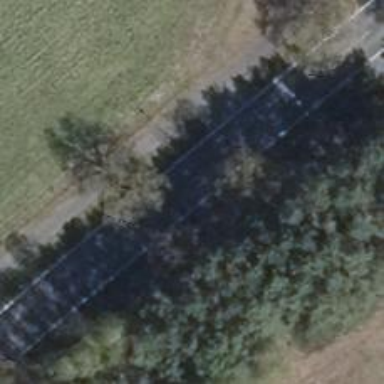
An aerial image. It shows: Secondary road with asphalt surface.